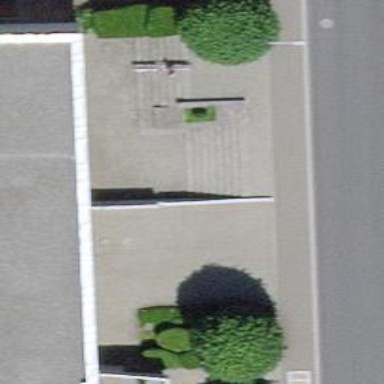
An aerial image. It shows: Set of concrete steps.